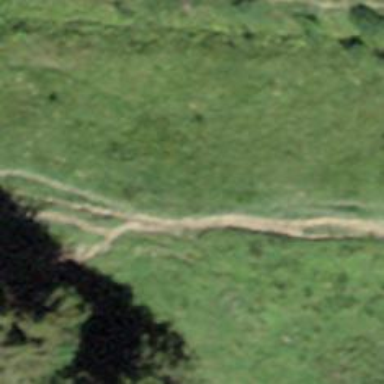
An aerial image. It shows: Ground path with excellent trail visibility.